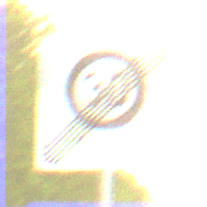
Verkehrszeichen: EndeZone30
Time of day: SunriseSunset
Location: Outdoor (RoadRail)
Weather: Clear
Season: NotSpecified
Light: Natural